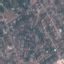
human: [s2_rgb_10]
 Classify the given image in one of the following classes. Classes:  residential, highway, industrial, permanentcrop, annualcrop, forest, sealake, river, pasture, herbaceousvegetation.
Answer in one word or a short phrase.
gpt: Residential